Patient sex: M
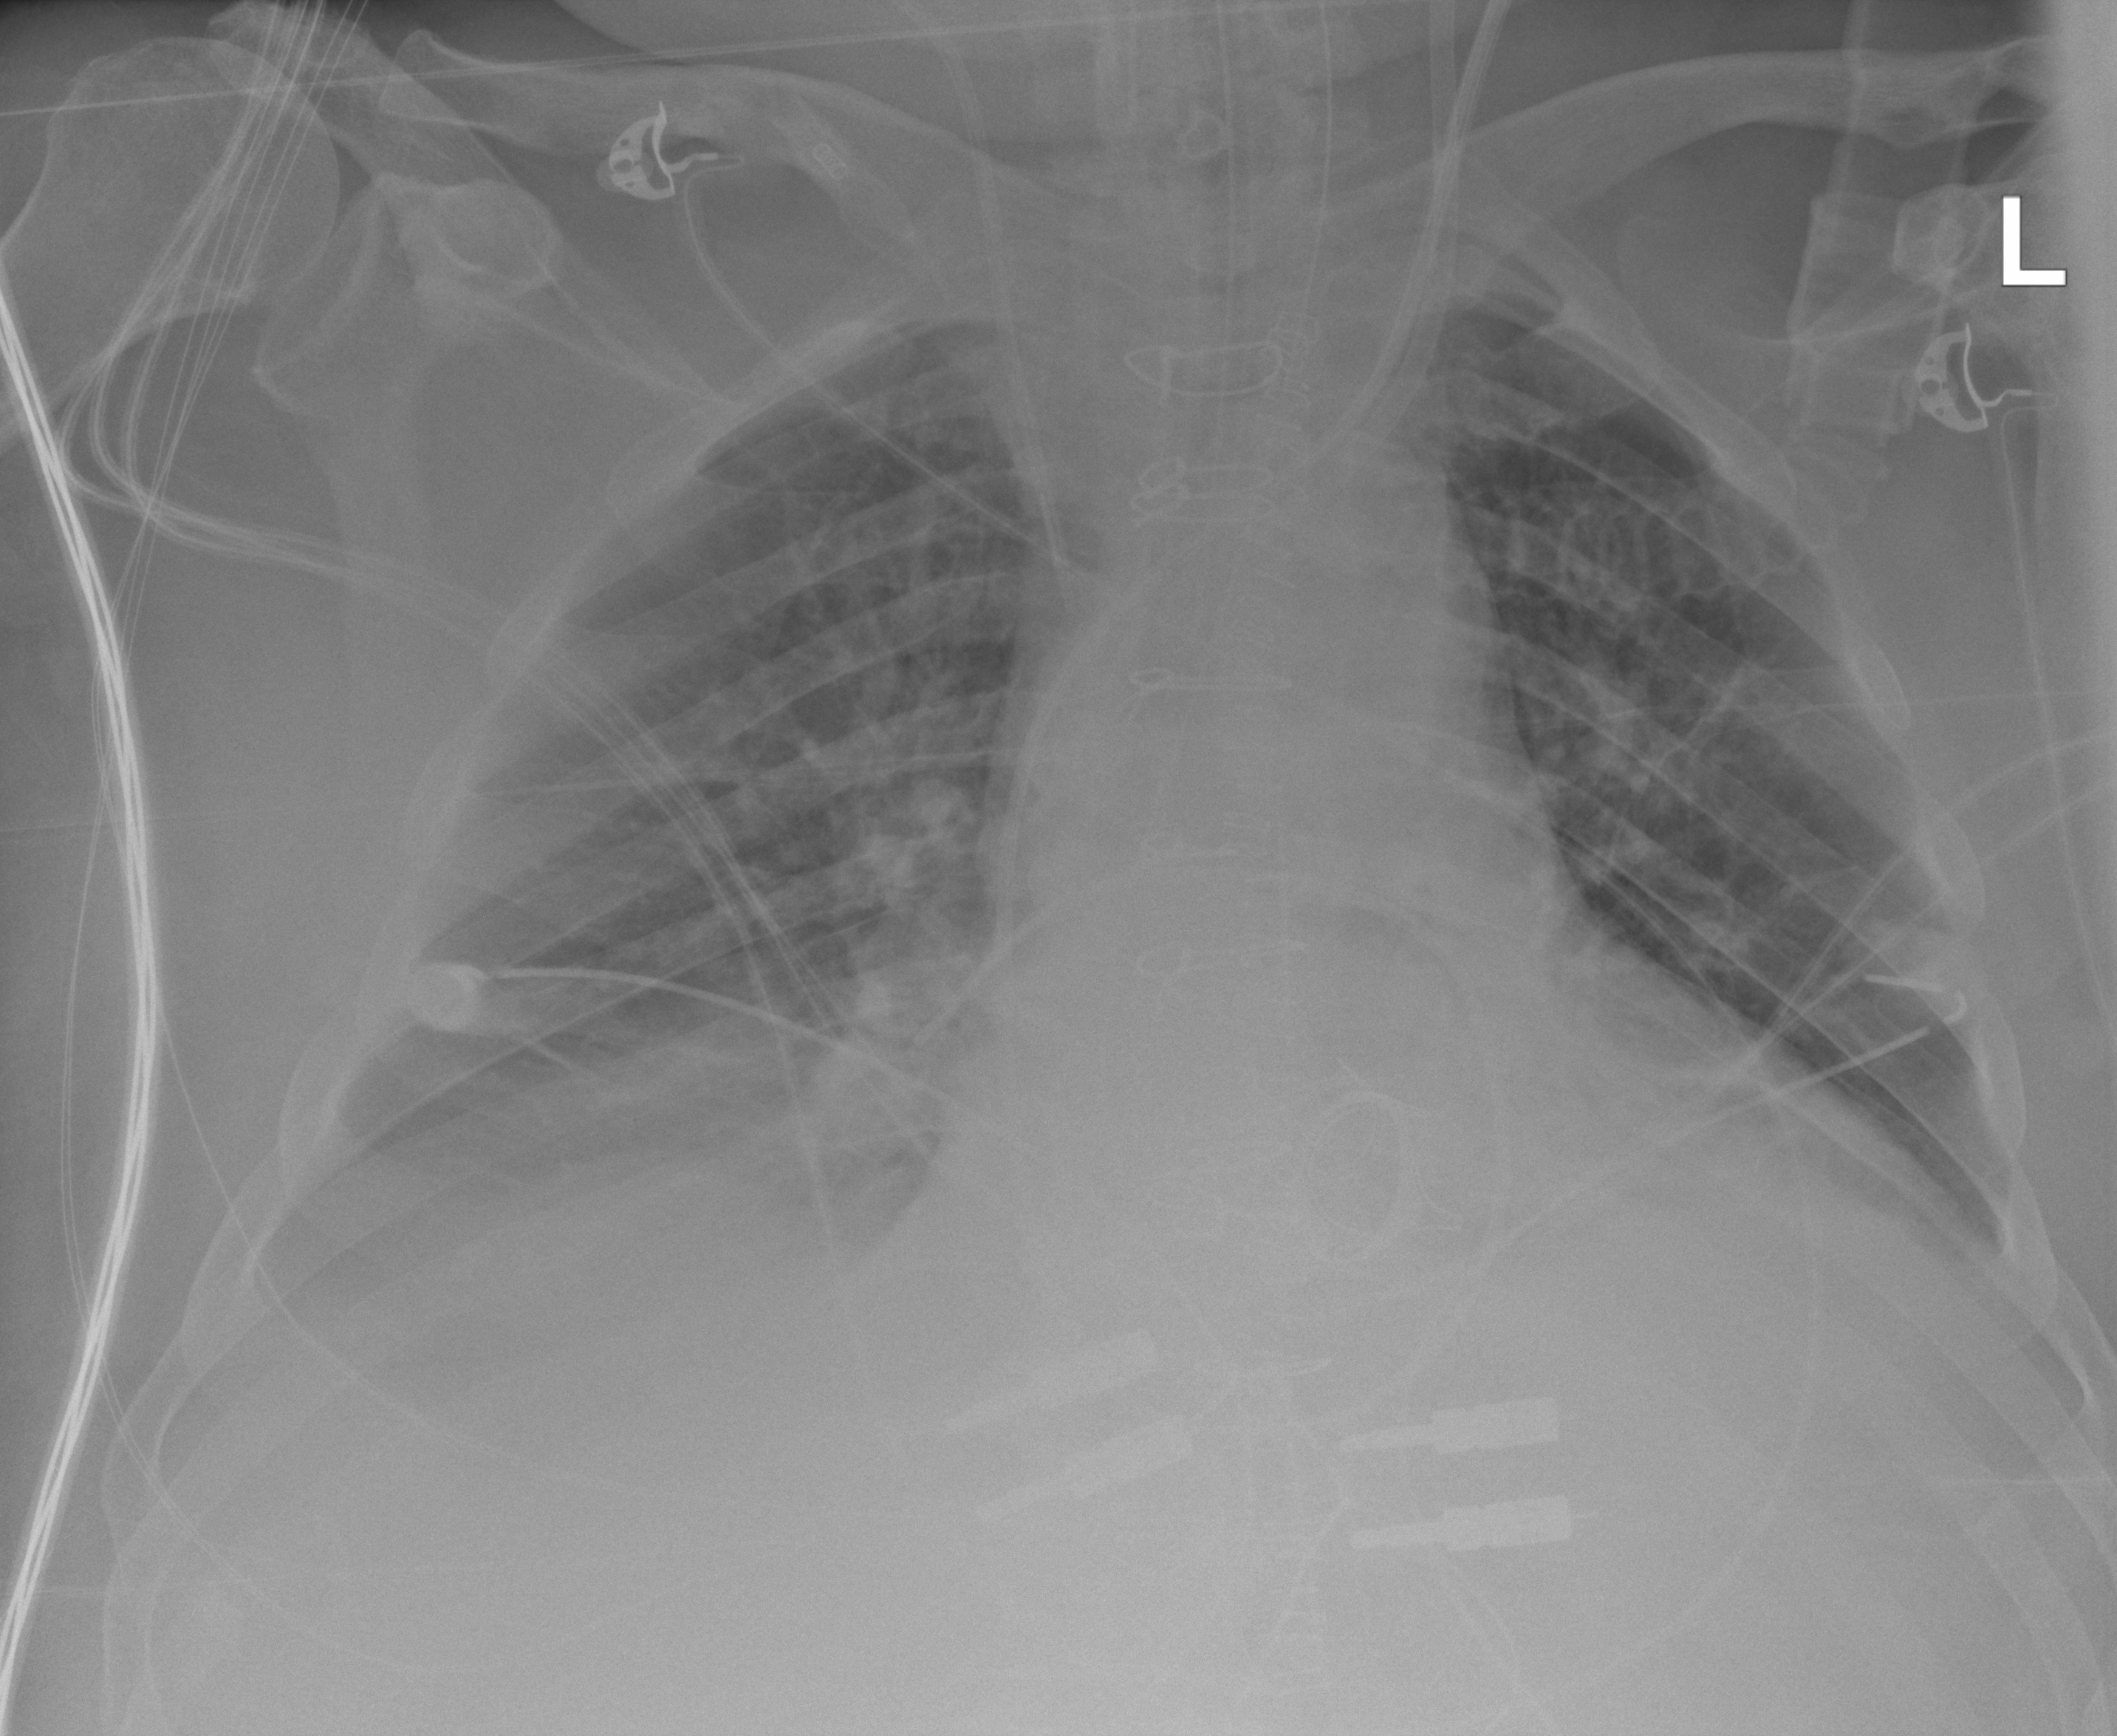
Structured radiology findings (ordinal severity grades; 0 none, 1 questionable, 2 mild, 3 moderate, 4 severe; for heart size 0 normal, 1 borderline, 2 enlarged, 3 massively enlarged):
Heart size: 2
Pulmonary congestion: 2
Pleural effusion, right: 2
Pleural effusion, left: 0
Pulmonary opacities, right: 0
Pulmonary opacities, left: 0
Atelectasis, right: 2
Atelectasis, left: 2